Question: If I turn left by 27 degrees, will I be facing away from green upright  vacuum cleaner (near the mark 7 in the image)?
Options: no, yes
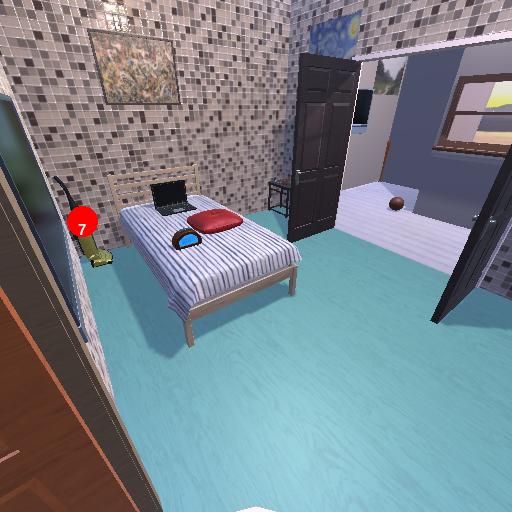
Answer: no